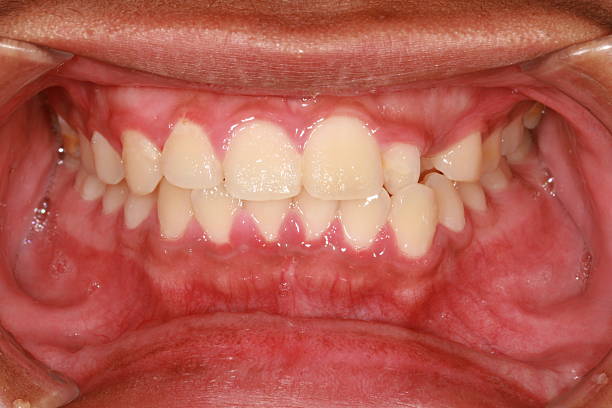
Condition: Gingivitis